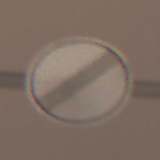
Verkehrszeichen: EndeSaemtlicherBegrenzungen
Umgebung: Outdoor, Urban
Tageszeit: Night
Wetter: Overcast
Licht: Artificial
Jahreszeit: Winter
Kontrast: MediumContrast